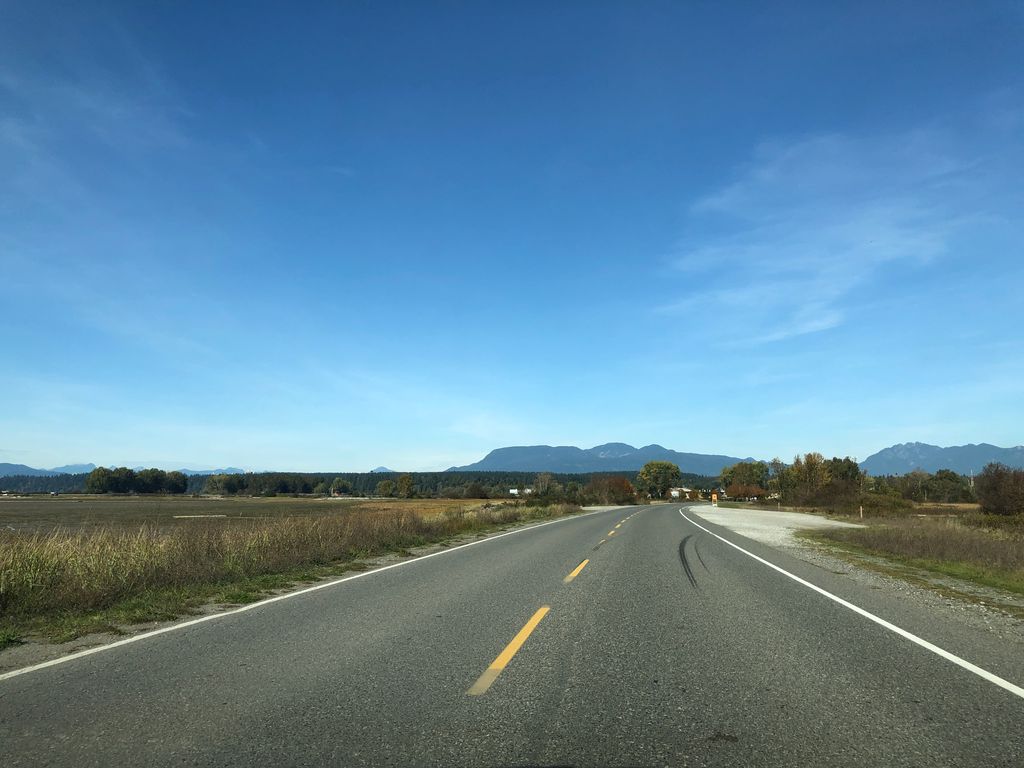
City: vancouver